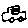
Label: car